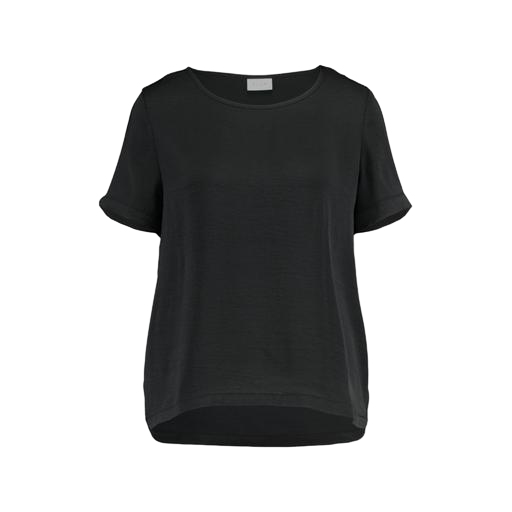
black curved hem t-shirt, black curved hem tee, black relaxed fit t-shirt, white background